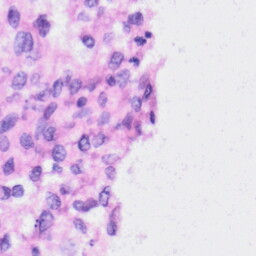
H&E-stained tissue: Liver